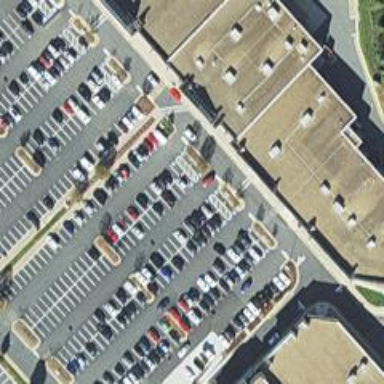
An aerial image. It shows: Parking space is available.